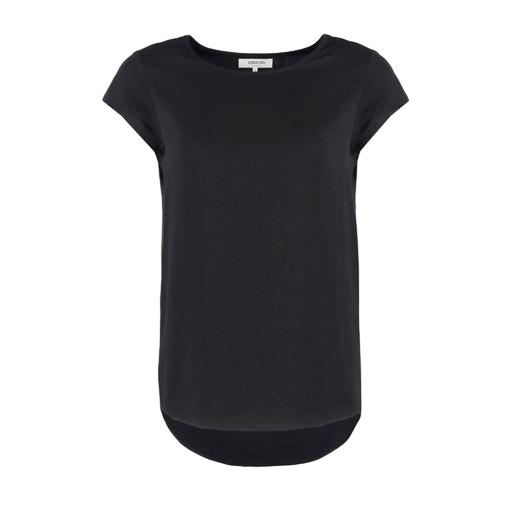
black curved hem t-shirt, black curved hem tee, black high-low hem t-shirt, white background